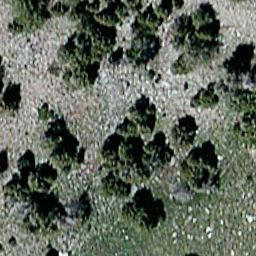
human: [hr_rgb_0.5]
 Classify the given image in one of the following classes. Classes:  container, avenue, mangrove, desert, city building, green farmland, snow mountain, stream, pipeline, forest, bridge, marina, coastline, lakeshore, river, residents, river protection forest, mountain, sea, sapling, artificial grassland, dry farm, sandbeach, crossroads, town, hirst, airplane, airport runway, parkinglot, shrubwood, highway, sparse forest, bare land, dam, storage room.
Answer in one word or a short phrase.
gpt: sparse forest